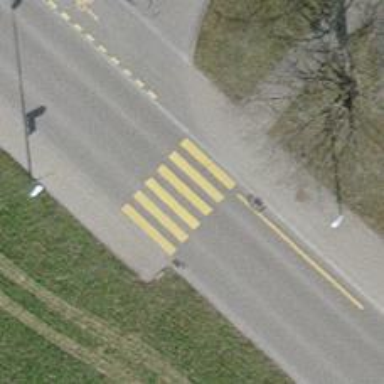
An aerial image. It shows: Zebra crossing on the road.